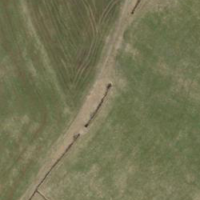
EUNIS habitat code: 24
Species observed at this site:
Filipendula ulmaria